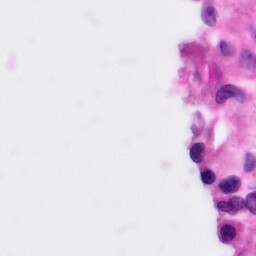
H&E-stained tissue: Pancreatic